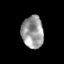
Tissue: skin
Cell type: T cells
Senescence score: 0.2868
Nuclear area (px): 697
Mean DAPI intensity: 153.363